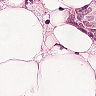
Metastatic tissue present: yes